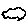
Label: cloud